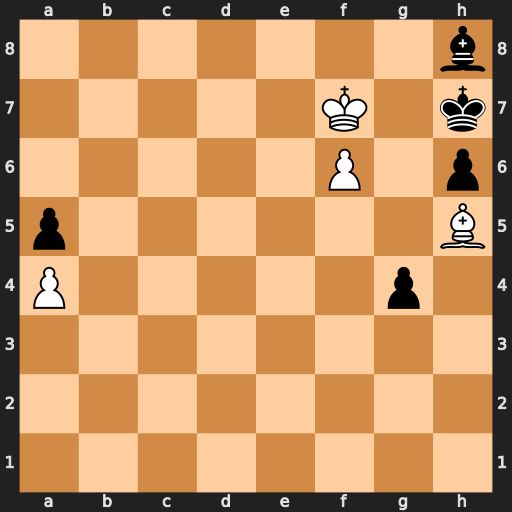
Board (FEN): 7b/5K1k/5P1p/p6B/P5p1/8/8/8
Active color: w
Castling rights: -
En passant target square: -
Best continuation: Bg6#